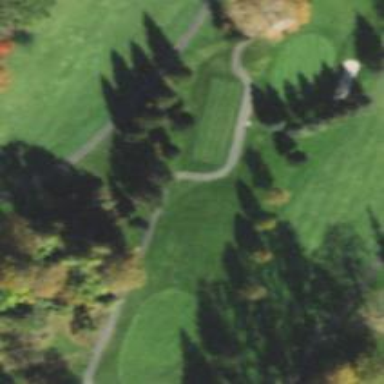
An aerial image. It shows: Service road used as golf cart path.